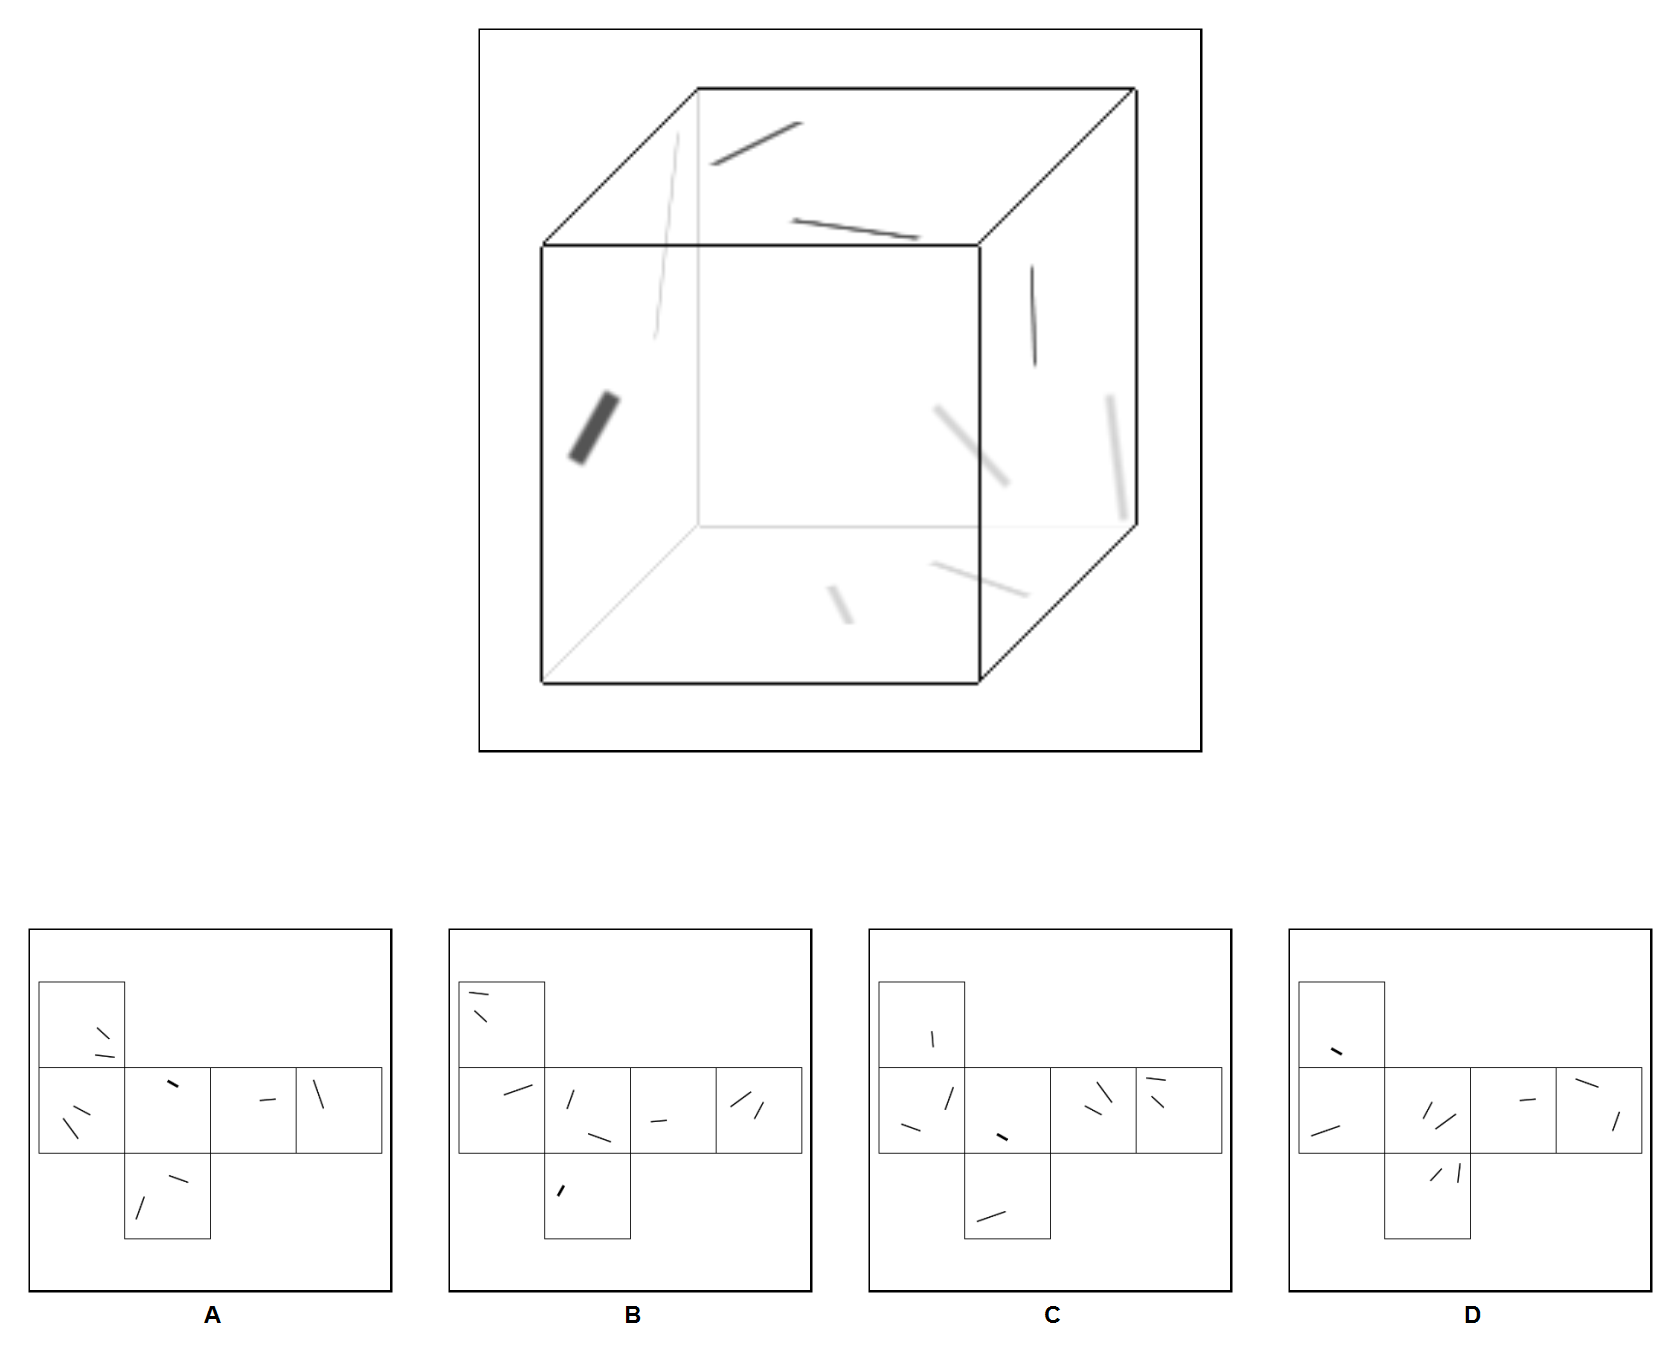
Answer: A